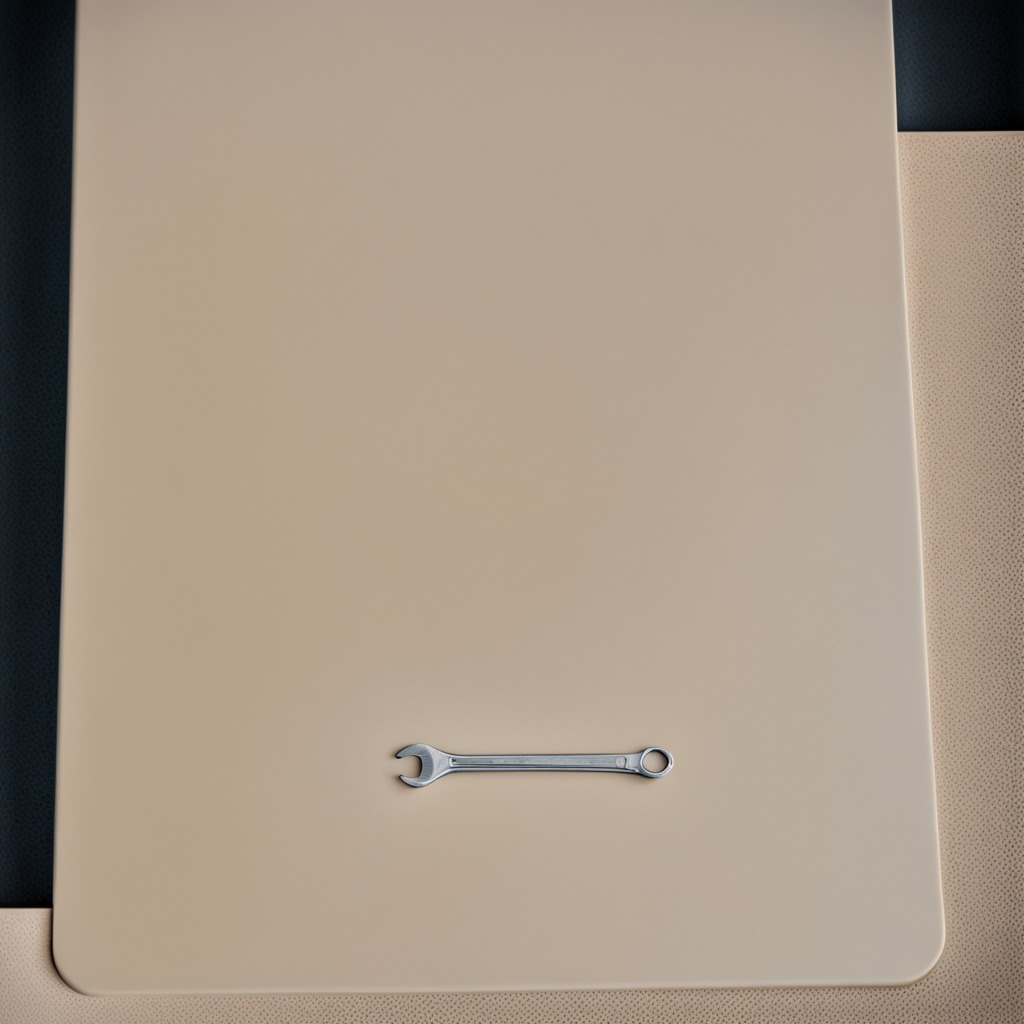
An wrench is lying on the table.